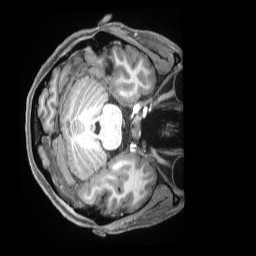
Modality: T1w
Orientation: axial
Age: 31
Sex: female
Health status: ill
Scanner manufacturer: siemens
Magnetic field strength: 3 T
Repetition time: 2.5 s
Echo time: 0.00181 s